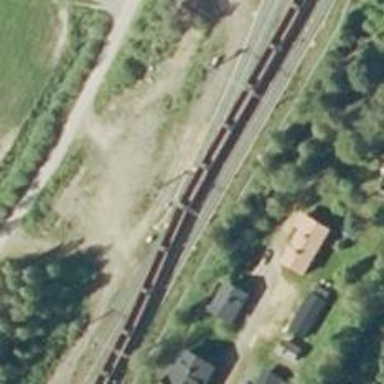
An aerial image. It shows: Rail siding with electrified contact lines.